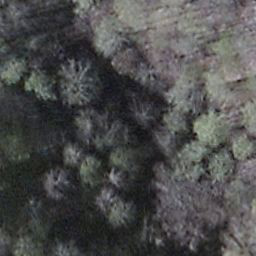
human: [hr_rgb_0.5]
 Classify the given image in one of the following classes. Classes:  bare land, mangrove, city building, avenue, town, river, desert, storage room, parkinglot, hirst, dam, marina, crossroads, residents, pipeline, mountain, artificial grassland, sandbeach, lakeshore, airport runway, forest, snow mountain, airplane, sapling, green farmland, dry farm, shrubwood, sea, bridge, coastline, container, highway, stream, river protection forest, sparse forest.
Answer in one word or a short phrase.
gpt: shrubwood